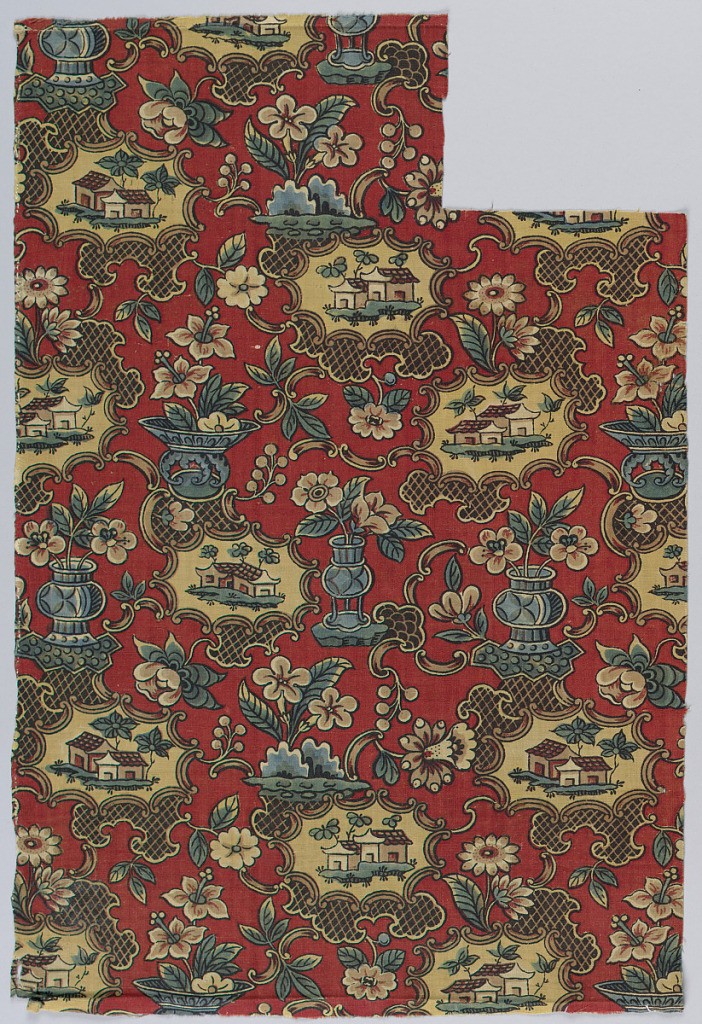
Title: Textile
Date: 1800–1830
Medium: cotton Technique: relief-printed cotton
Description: Block printed cotton, red ground, small scale Chinoiserie design; uneven medallion frames with buildings center; vase with flowers.  Blue, brown, and red; yellow has faded out.